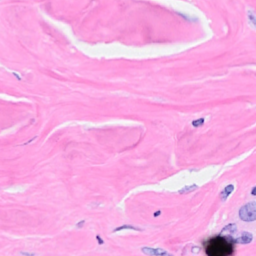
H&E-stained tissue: Breast